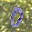
Label: 0